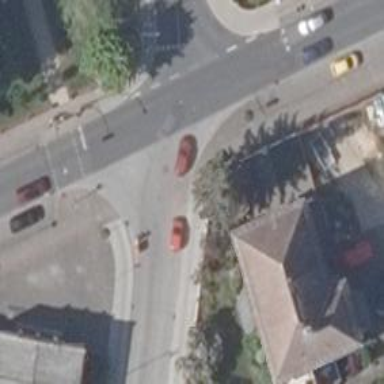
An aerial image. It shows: Unmarked crossing on the road.